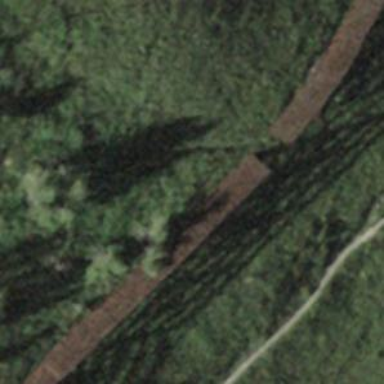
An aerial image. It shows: Structure designed for avalanche protection.